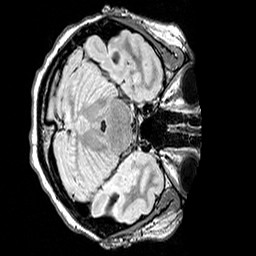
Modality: FLAIR
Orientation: axial
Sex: female
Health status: ill
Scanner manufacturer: siemens
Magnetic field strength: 3 T
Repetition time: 5 s
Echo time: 0.388 s